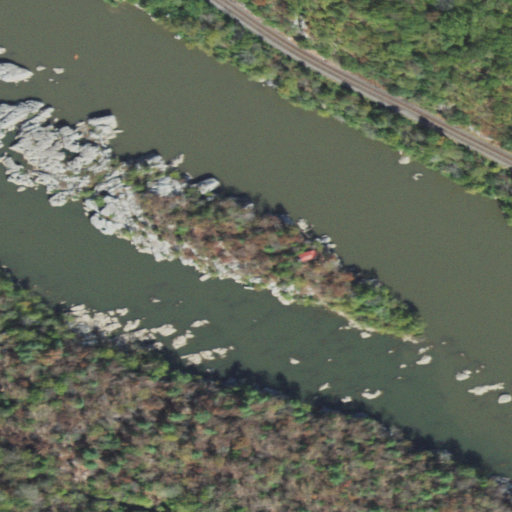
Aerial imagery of island in Pennsylvania named Deepwater Island containing open water, deciduous forest, mixed forest, grassland, herbaceous wetlands, barren land, and open development